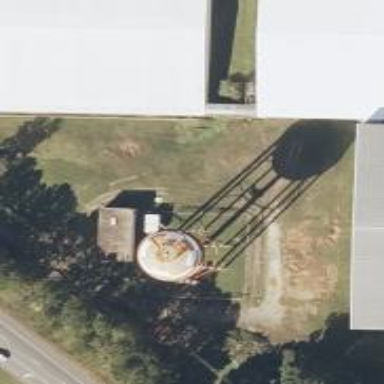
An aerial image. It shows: Water tower that is man-made.